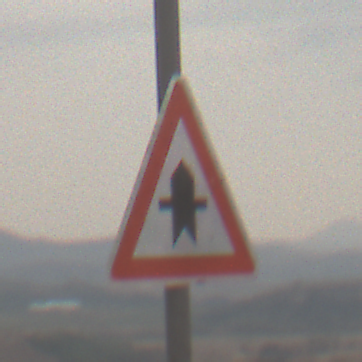
Verkehrszeichen: Vorfahrt
Umgebung: Outdoor, Nature
Tageszeit: MorningAfternoon
Wetter: Overcast
Licht: Natural
Jahreszeit: NotSpecified
Kontrast: LowContrast